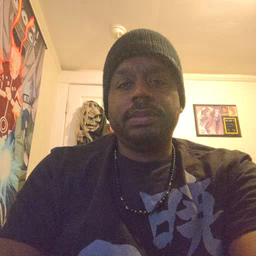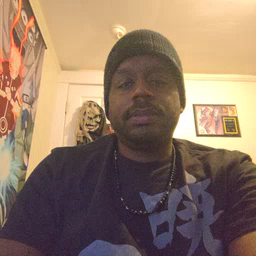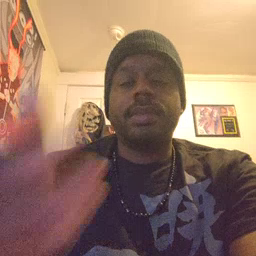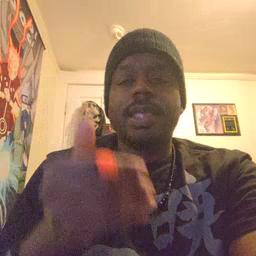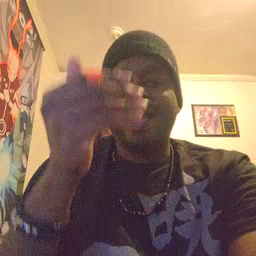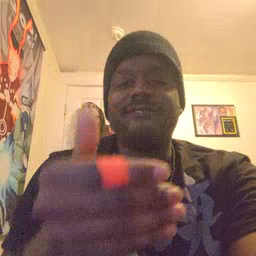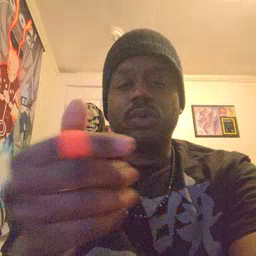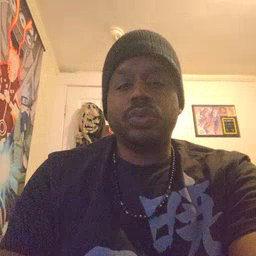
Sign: after